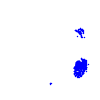
Particle: electron